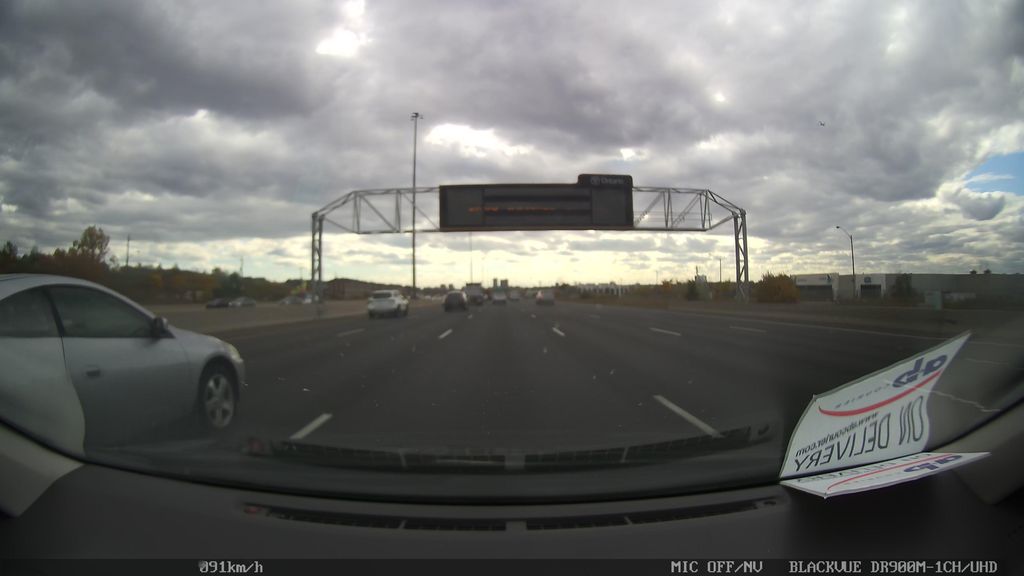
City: toronto